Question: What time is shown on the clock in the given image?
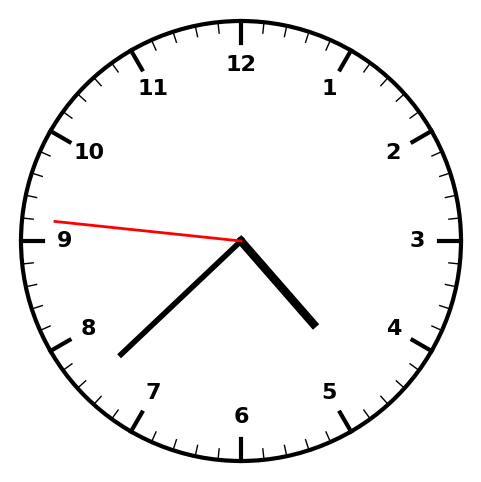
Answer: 04:37:46